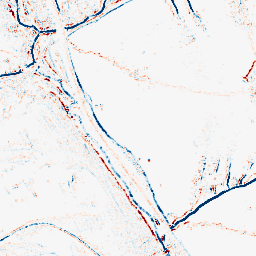
Category: morphological
Decomposition family: morphological_square
Decomposition parameters: operation: average
size: 3
Upsampling method: bilinear
Upsampling parameters: scale: 2
Upsampling scale: 2